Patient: sex M, age 66
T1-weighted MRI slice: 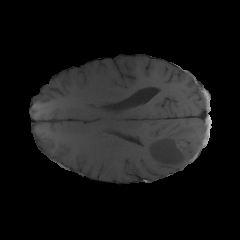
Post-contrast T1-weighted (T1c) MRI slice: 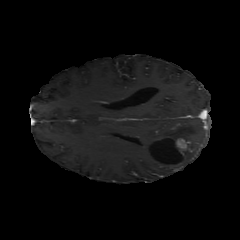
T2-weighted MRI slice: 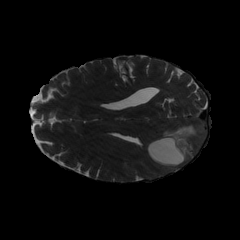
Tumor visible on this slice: yes
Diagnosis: Glioblastoma, IDH-wildtype
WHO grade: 4